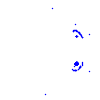
Particle: kaon